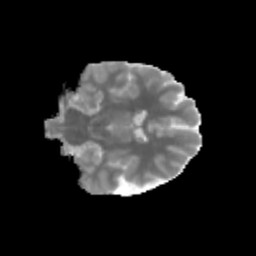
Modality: MD
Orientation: coronal
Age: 12
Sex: male
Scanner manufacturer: siemens
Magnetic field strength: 3 T
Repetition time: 3.8 s
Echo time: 0.07 s